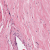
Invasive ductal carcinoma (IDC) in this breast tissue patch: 0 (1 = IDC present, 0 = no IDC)